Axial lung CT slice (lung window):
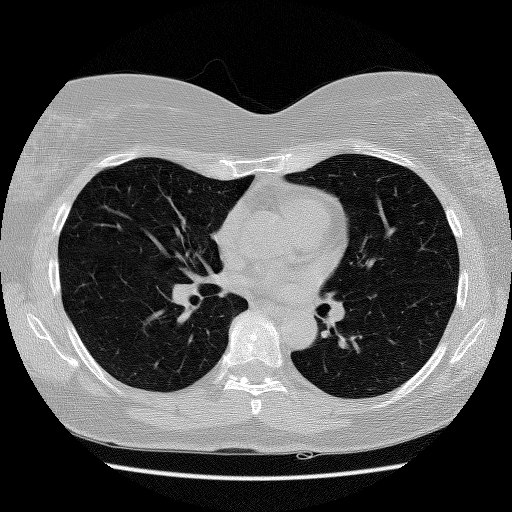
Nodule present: no